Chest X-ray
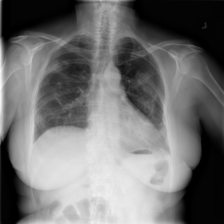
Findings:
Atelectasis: negative
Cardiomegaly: negative
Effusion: negative
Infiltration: negative
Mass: positive
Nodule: positive
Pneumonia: negative
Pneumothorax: negative
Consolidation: negative
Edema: negative
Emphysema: negative
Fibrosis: negative
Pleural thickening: negative
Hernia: negative